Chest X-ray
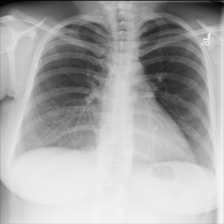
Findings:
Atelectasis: negative
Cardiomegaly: negative
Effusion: negative
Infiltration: negative
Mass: negative
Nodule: negative
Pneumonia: negative
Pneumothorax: negative
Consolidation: negative
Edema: negative
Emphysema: negative
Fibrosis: negative
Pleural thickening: negative
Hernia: negative